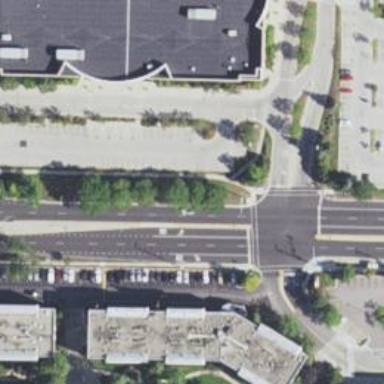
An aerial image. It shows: Footway with crossing lines.